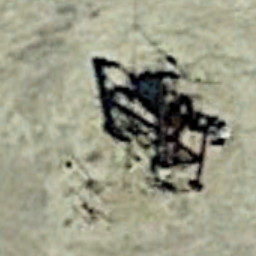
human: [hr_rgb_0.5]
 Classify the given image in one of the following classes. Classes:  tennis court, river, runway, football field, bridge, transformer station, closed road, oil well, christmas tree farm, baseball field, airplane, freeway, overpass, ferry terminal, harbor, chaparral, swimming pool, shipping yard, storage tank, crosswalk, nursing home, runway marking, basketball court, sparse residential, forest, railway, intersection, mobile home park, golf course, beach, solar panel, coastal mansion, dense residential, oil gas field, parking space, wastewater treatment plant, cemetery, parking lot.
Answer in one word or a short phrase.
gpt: oil well